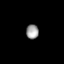
Tissue: lung
Cell type: Endothelial cells
Senescence score: 0.5786
Nuclear area (px): 178
Mean DAPI intensity: 154.747